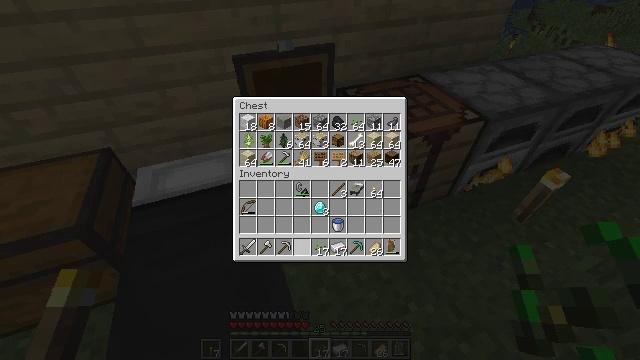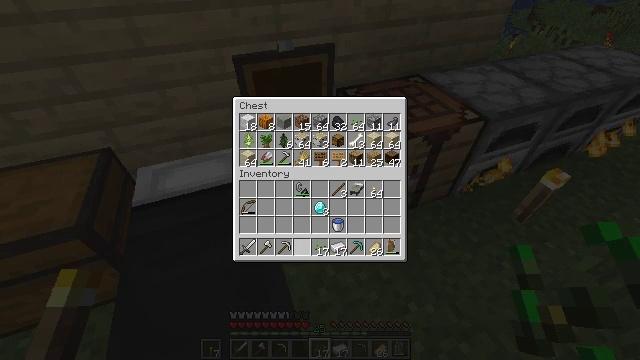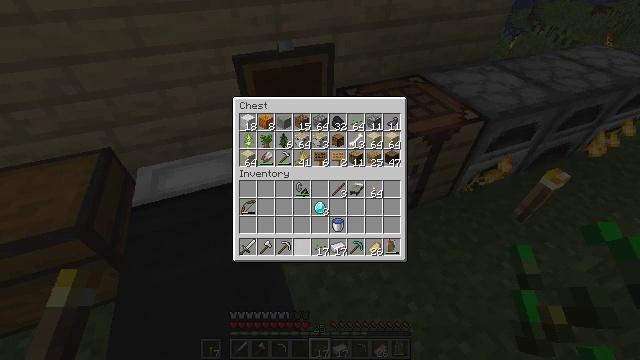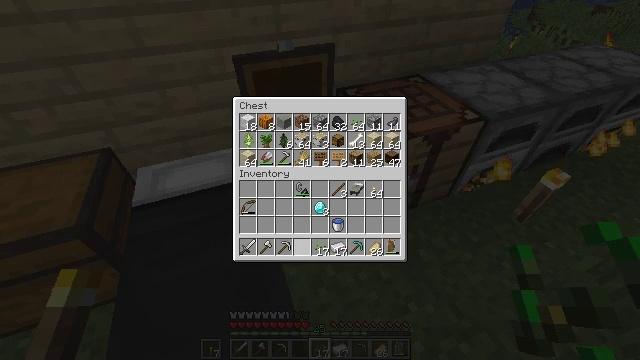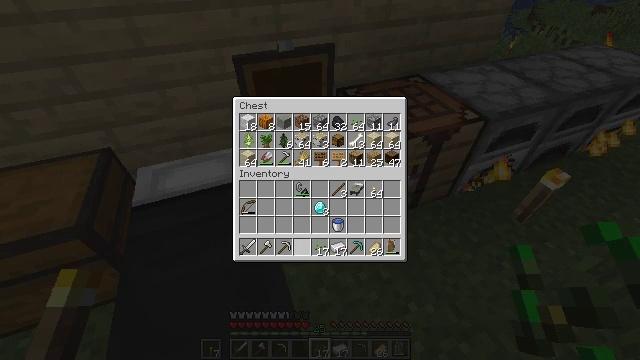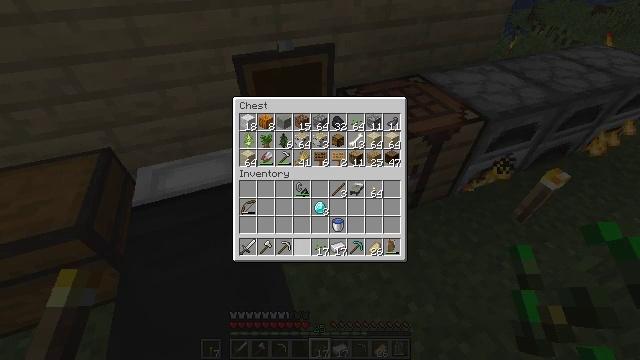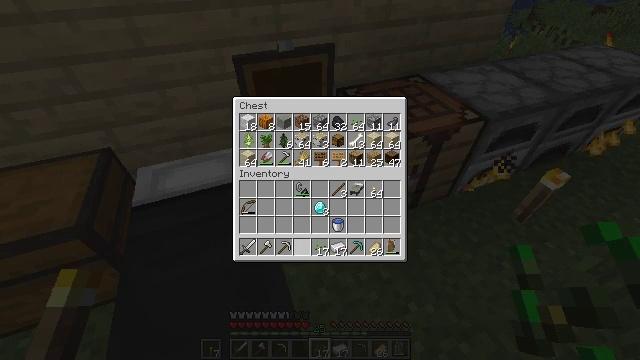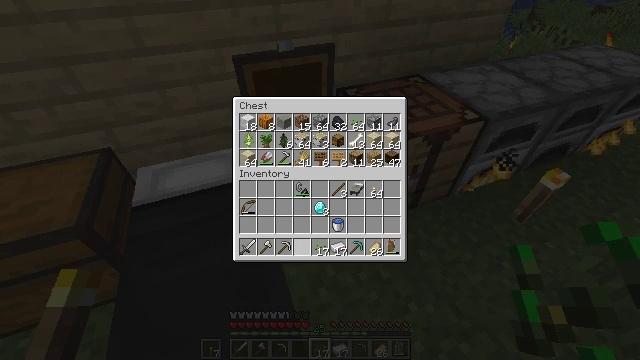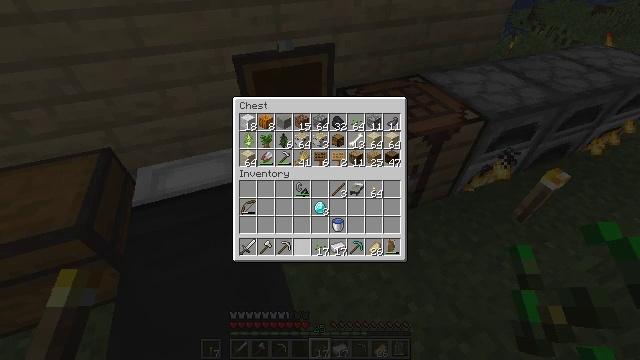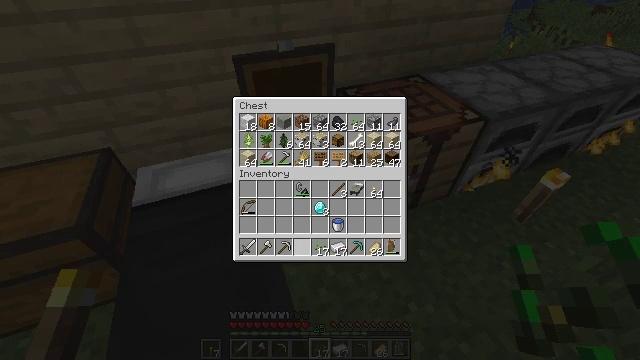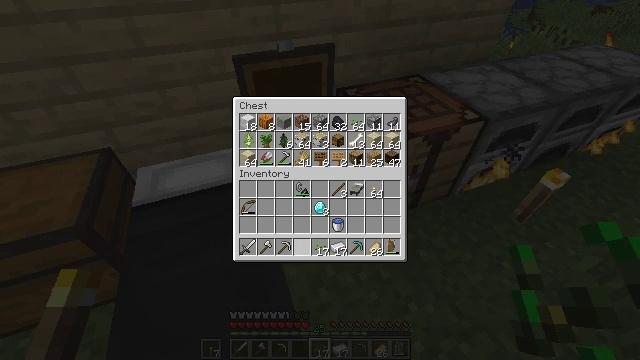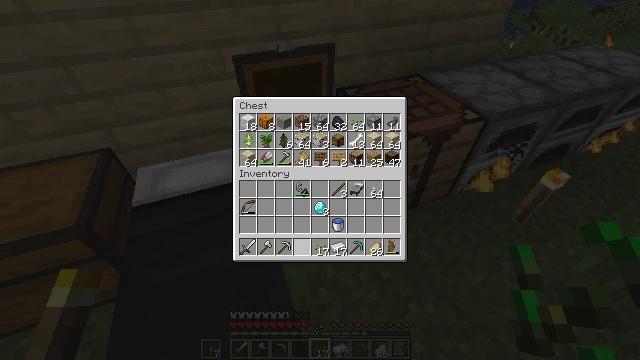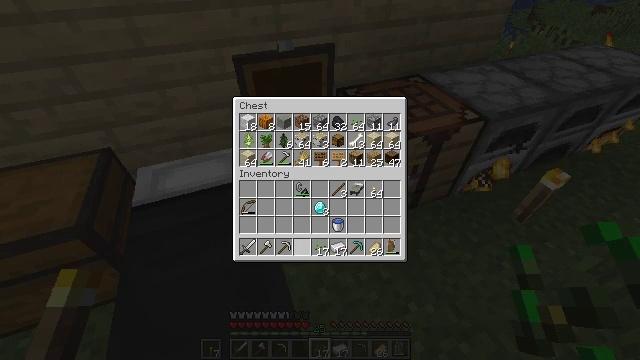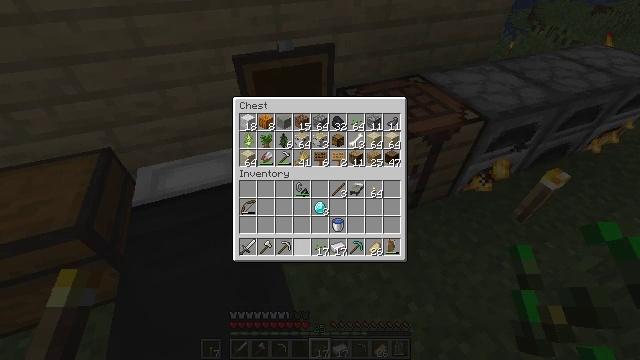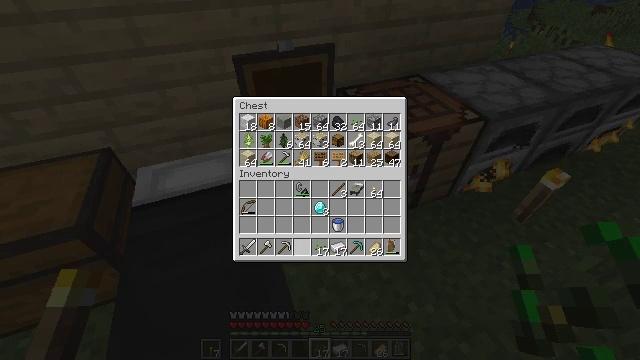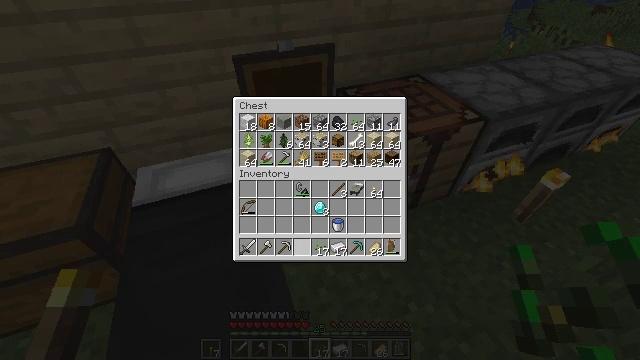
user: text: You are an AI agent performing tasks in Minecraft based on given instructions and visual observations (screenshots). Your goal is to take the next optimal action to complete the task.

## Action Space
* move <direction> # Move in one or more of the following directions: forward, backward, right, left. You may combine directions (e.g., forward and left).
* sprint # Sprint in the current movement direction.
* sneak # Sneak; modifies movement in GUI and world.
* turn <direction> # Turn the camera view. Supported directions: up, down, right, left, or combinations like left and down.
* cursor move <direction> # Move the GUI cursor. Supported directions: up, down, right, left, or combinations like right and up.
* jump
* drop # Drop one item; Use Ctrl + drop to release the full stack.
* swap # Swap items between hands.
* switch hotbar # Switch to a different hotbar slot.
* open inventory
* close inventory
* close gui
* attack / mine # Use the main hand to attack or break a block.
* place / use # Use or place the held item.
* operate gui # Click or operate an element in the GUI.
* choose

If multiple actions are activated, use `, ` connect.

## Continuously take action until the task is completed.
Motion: motion action
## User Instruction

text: Furnace required to craft a gold ingot.
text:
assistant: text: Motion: no_op
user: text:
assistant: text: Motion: no_op
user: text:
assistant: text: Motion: no_op
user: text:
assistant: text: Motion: no_op
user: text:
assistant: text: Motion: no_op
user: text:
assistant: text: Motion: no_op
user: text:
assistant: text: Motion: no_op
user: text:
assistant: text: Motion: no_op
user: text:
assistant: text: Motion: no_op
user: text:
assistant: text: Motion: no_op
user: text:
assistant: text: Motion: no_op
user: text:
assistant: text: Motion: no_op
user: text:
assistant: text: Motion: no_op
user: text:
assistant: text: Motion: no_op
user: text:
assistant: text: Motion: no_op
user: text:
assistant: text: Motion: no_op
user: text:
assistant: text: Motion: no_op
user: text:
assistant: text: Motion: no_op
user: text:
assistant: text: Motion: no_op
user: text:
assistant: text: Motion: no_op
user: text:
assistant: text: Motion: no_op
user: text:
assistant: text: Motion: no_op
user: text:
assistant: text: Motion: no_op
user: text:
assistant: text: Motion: no_op
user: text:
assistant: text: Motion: no_op
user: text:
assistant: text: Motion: no_op
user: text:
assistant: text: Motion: no_op
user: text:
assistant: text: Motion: no_op
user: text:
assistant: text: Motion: no_op
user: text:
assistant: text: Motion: no_op